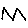
Label: zigzag